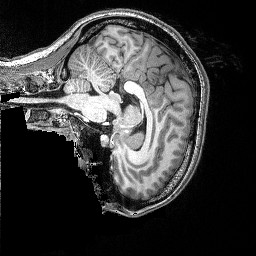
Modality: T1w
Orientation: sagittal